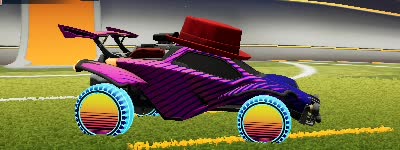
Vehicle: octane